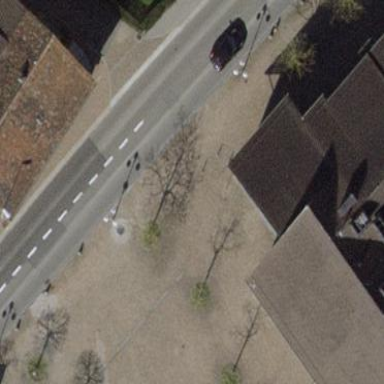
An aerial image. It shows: Pedestrian road paved with paving stones.